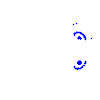
Particle: electron